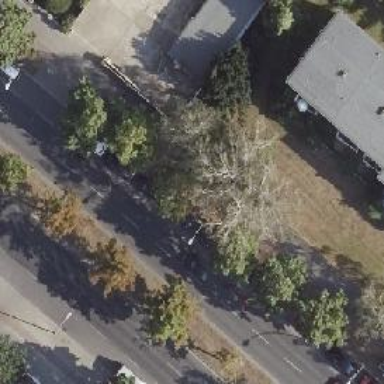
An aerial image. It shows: Avenue lined with deciduous broadleaved trees.